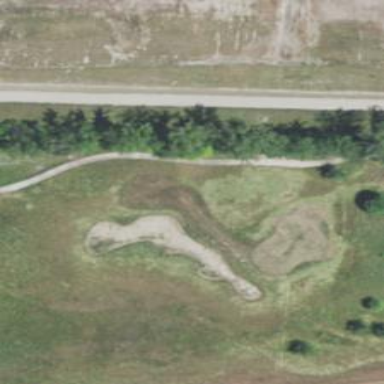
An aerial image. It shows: View of golf hole.